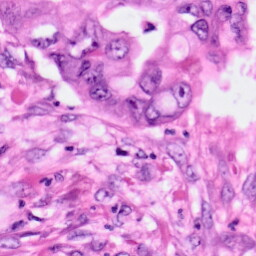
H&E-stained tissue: Pancreatic